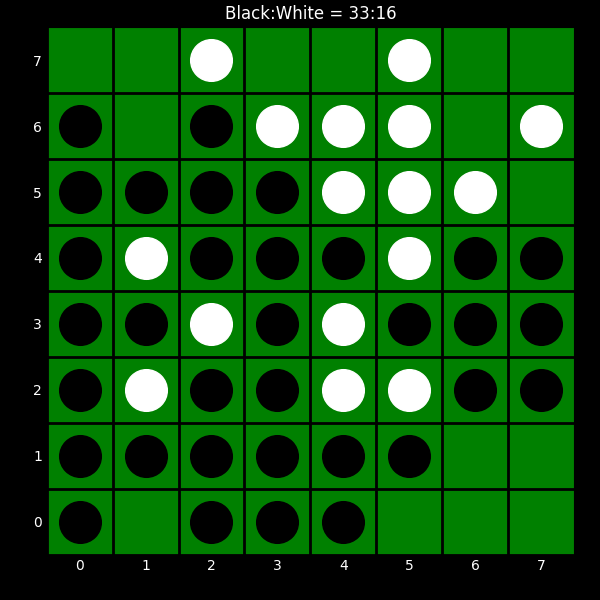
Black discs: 33
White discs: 16